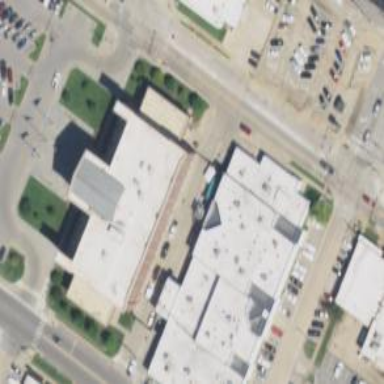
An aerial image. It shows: Courthouse building.